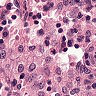
Metastatic tissue present: no